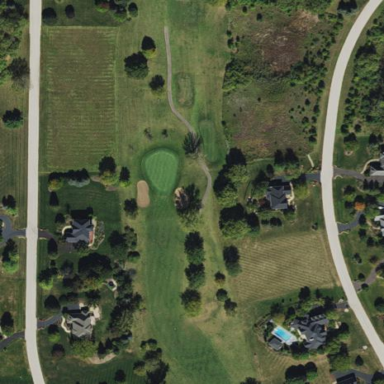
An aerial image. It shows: Grassy area designated as golf fairway.